Question: I am trying to Run the code but its reporting the memory leaks when using static analyzer. on this line as Potential leak of an object stored into ''encodedData''
'''
return encodedData;
'''

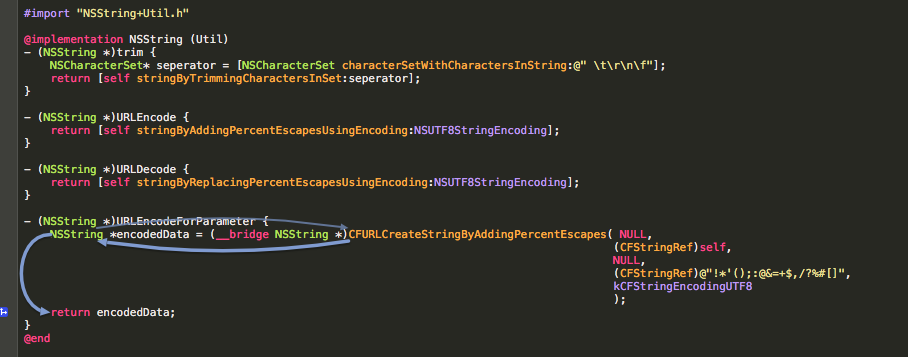
Answer: use '__bridge_transfer'
Using '__bridge_transfer' ensures that ARC will release the object for you. Without __bridge_transfer, you must release the returned object manually.